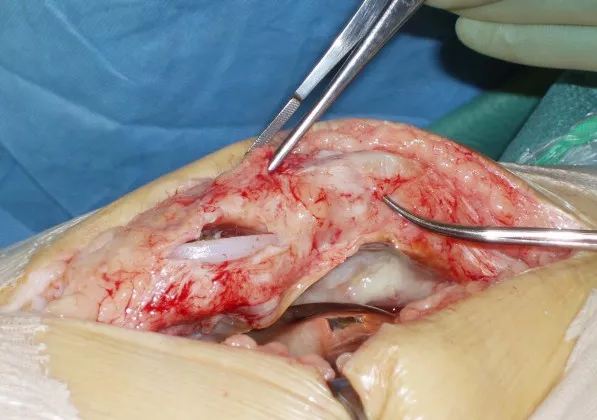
Intraoperative picture showing dislocated patellar prosthesis in the patellar tendon.
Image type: medical_photograph (other_medical_photograph)